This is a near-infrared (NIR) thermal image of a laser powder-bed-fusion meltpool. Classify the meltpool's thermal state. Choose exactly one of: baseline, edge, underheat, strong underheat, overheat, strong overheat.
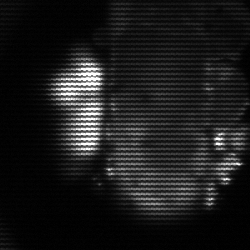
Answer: strong underheat